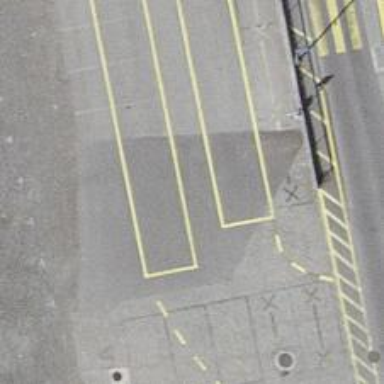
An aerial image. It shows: Public transport stop position.